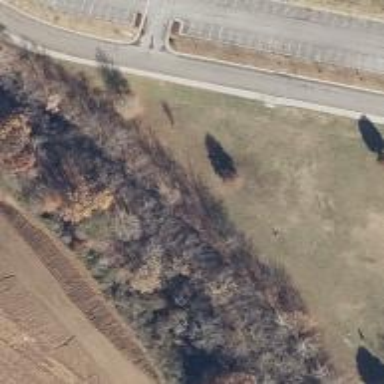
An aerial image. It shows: Disc golf basket.